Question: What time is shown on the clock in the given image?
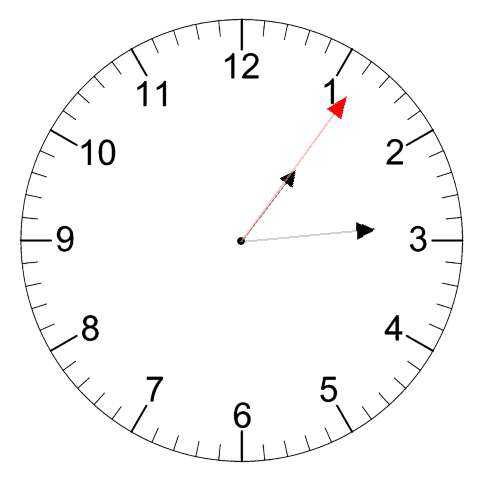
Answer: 01:14:06